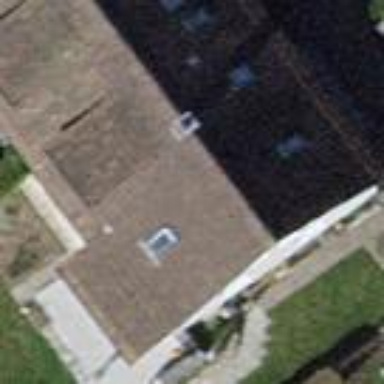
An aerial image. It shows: Semidetached house.